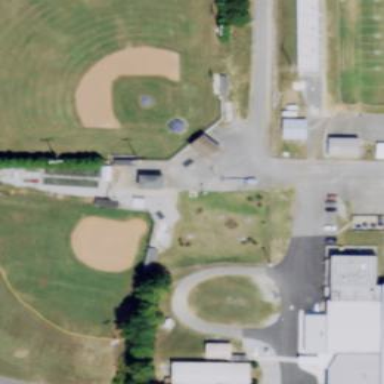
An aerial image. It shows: Baseball pitch for leisure and sports activities.